RGB frame:
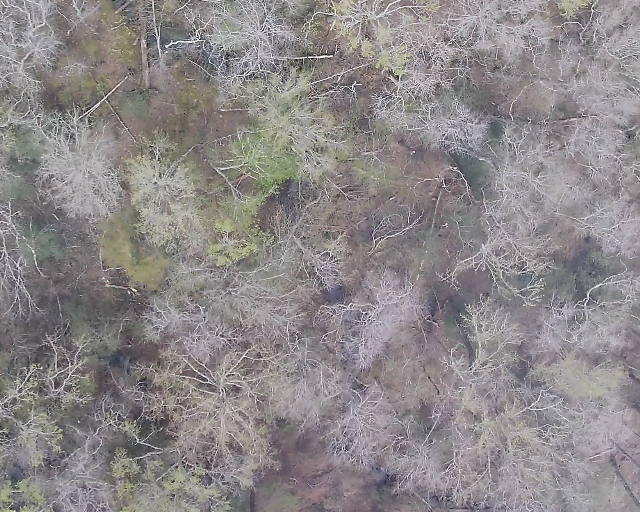
Thermal frame:
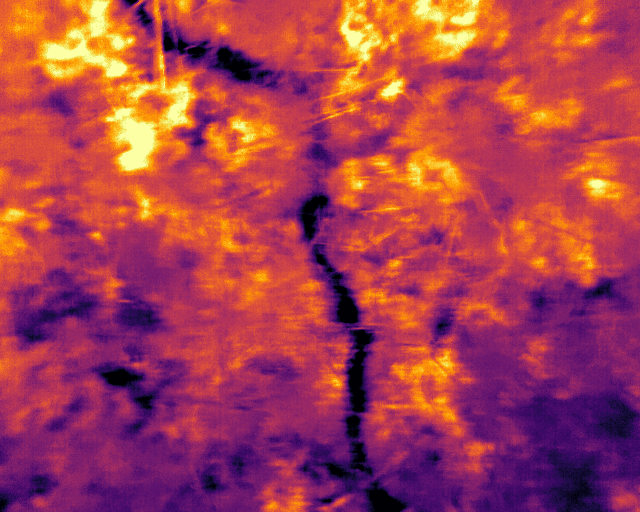
Captured: 2026-02-26 03:10:35
Pixels at or above 80 °C: 0 (fraction of frame: 0)